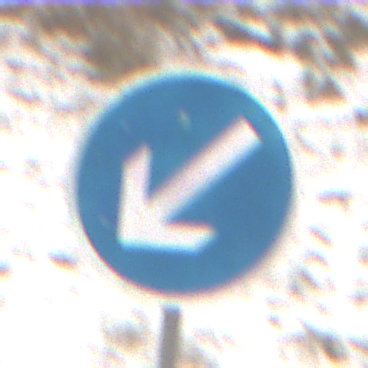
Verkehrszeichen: VorgeschriebeneVorbeifahrtLinks
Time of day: Midday
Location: Outdoor (Nature)
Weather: Overcast
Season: Winter
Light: Natural